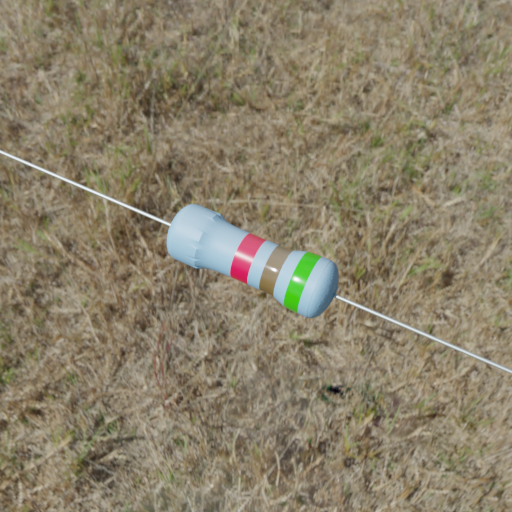
Resistor colour bands (in order): red, brown, green